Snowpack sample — Buffalo Mountain, Silverthorne, Colorado, USA (1/25/25, 10:11 AM MST)
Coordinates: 39.6222, -106.1139
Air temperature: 22 °F
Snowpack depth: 110 cm
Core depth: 30 cm
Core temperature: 42.8 °F
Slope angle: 12°, slope face: 102°
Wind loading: high
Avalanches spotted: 0
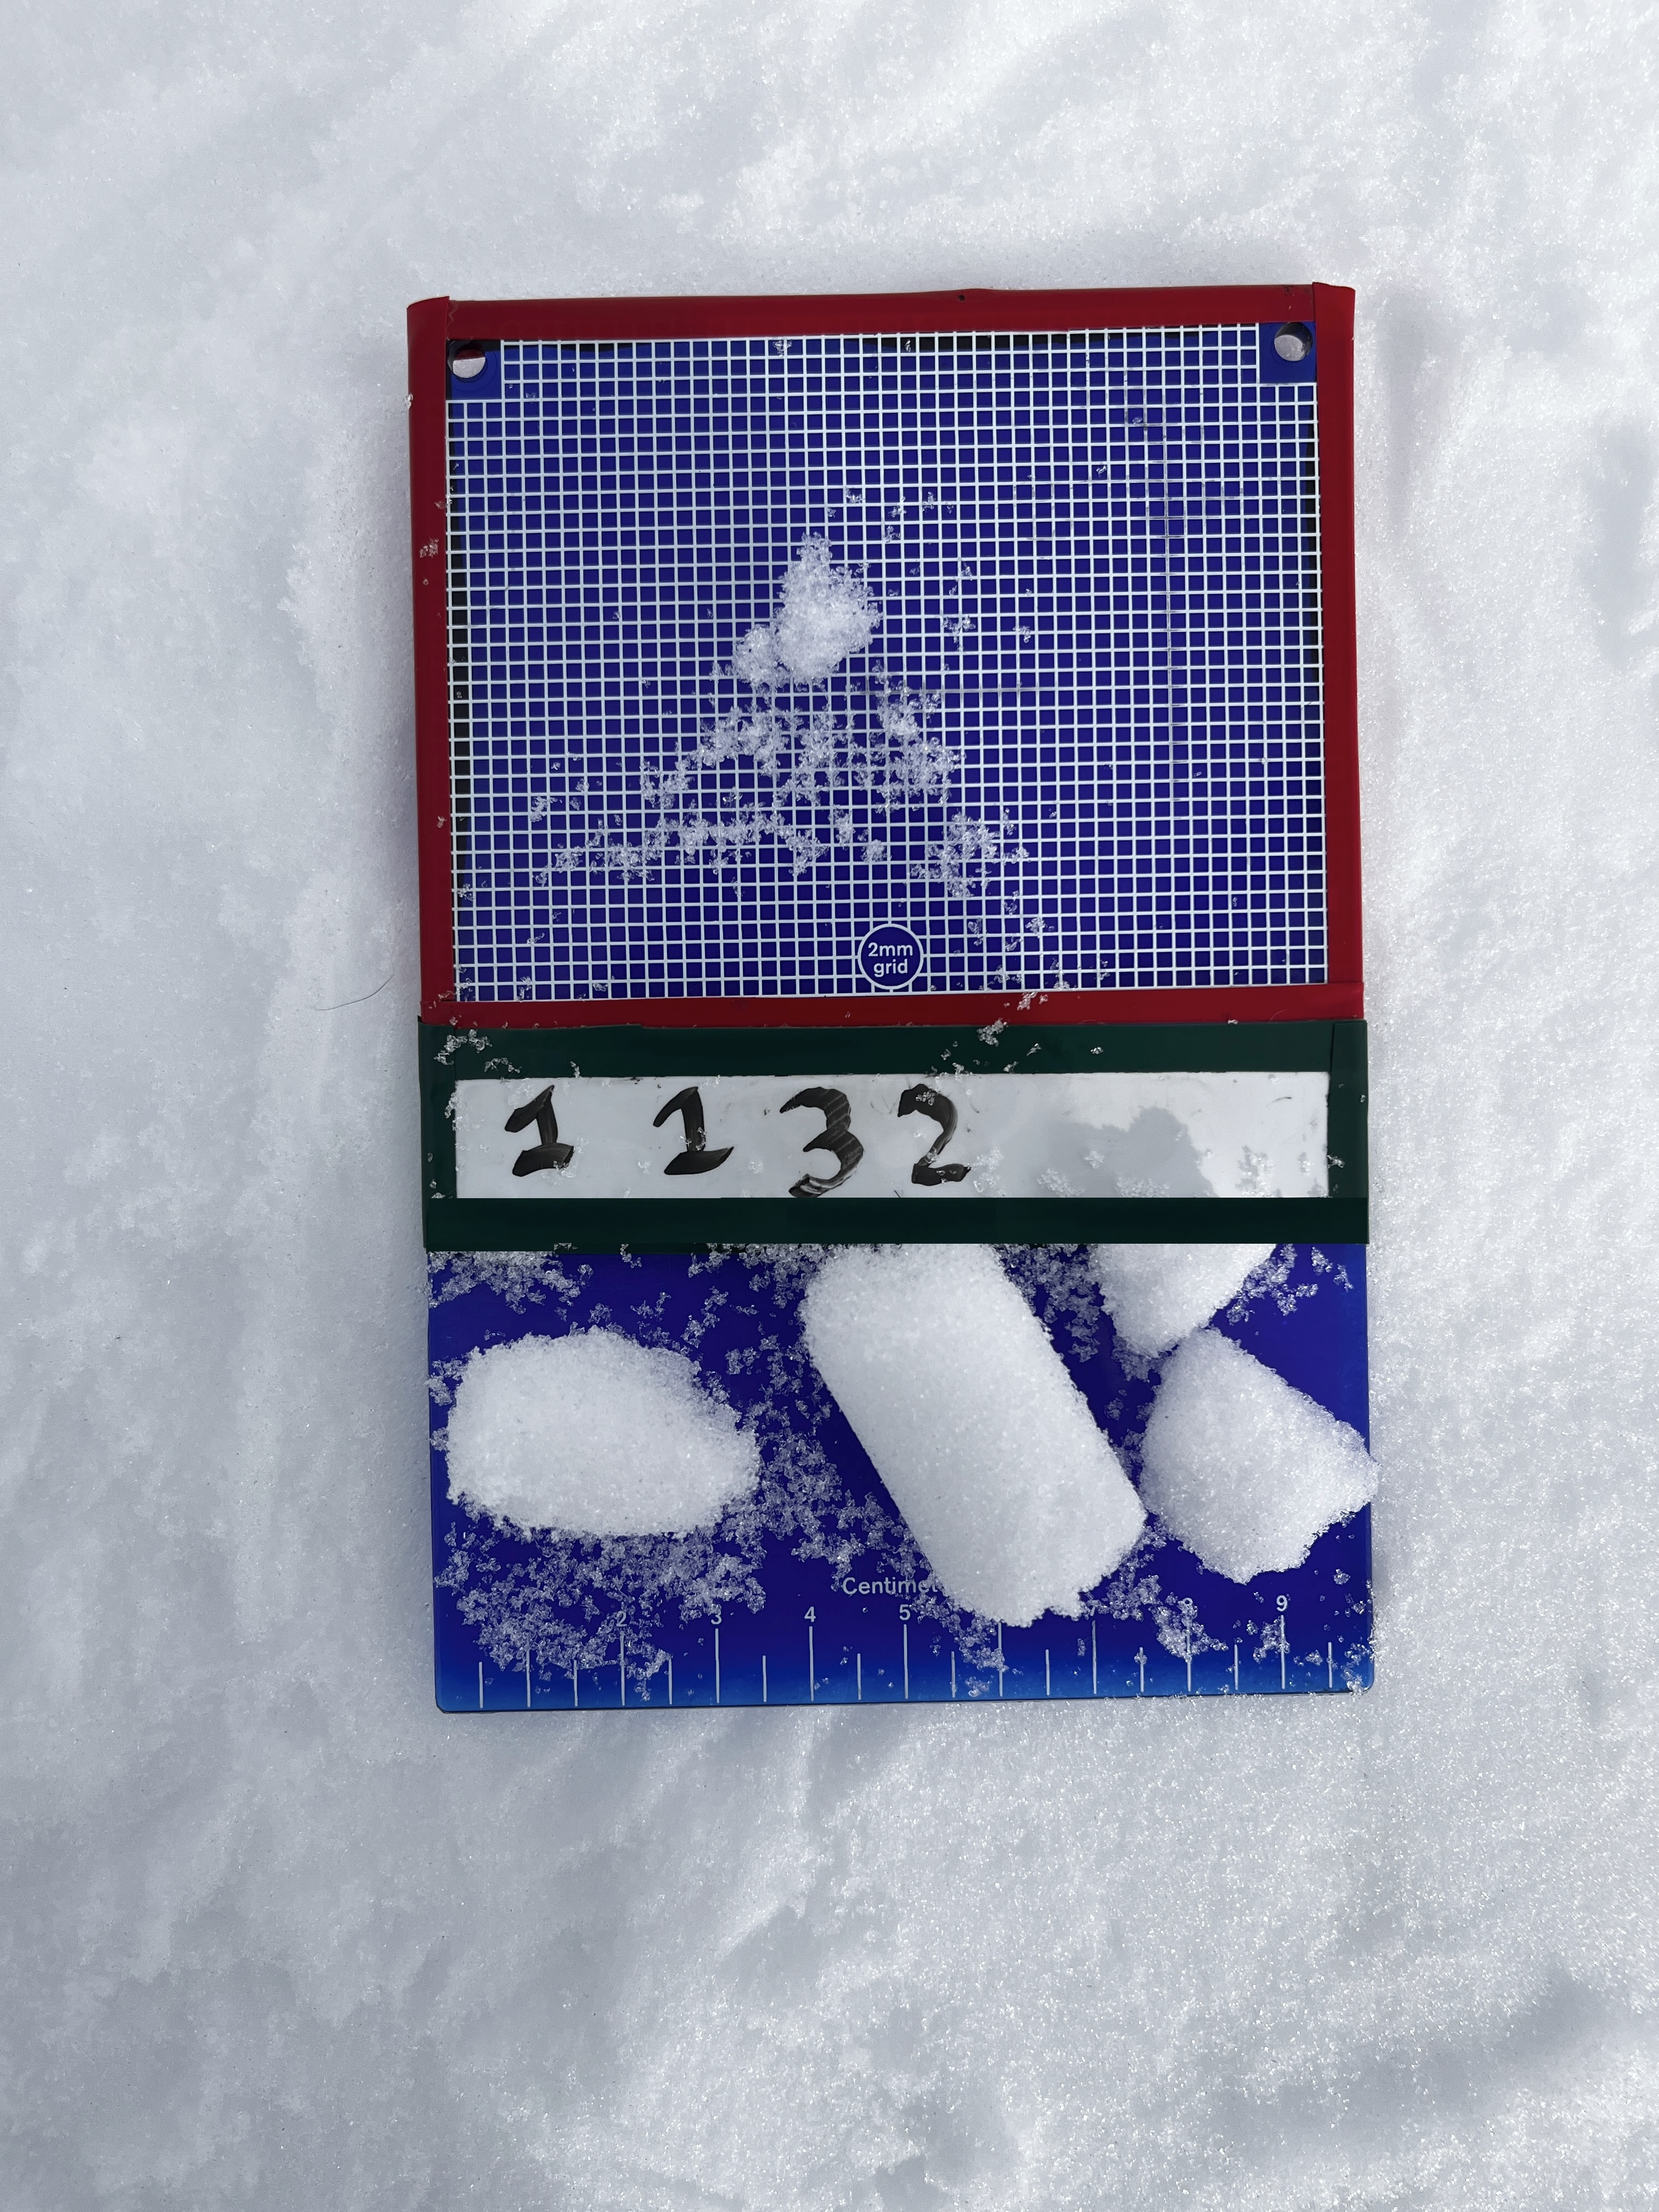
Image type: crystal_card
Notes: No avalanches nearby, collected on the outskirts of a fire break 15 meters from the treeline, on way to Buffalo and Red Mountain